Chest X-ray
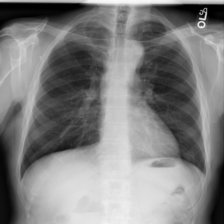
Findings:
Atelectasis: negative
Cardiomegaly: negative
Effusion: negative
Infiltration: negative
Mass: negative
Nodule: negative
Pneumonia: negative
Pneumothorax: negative
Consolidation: positive
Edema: negative
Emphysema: negative
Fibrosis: negative
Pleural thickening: negative
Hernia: negative